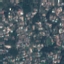
Land use / land cover class: Residential